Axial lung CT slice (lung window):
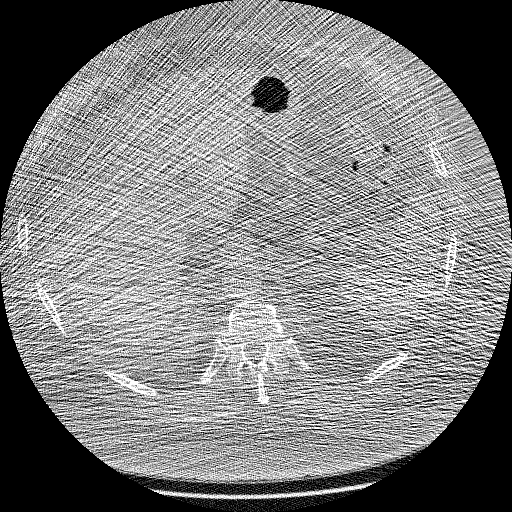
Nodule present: no